Question: I have a flowlayout as follows:

I need to center all the controls on the form (In other words, let's say the form's width is 200. btnOpt1 to btnOpt4 should have their 'Left' starting at 100 minus half of the button width, )
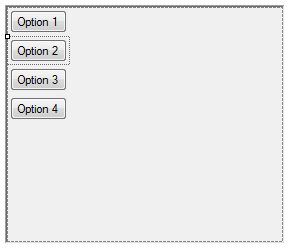
Answer: You can do it two ways but with some limitation of each one.
1. Using Anchor property
2. Using the layout control with help of Docking and Anchor properties.
> Controls are anchored by default to the top left of the form which
means when the form size will be changed, their distance from the top
left side of the form will remain constant. If you change the control
anchor to bottom left, then the control will keep the same distance
from the bottom and left sides of the form when the form if resized.Turning off the anchor in a direction will keep the control centred in
that direction when resizing.
Example :
'''
public TestForm12()
{
InitializeComponent();
Button btn = new Button();
btn.Width = this.Width - 10;
btn.Height = 20;
btn.Left = (this.ClientSize.Width - btn.Width) / 2;
btn.Top = (this.ClientSize.Height - btn.Height) / 2;
btn.Text = "click me";
this.Controls.Add(btn);
btn.Anchor = AnchorStyles.None;
}
'''
1. Add TableLayout Control, Set it's Dock property to Fill.
2. Add 1 Row with Size Type style Percent 100%
3. Add 3 Columns Column1(Size Type - Percent(100%)), Column2(Size Type - Absolute(200px)), Column3(Size Type - Percent(100%)).
4. Now Add Panel Control to Column2 and Set it's Dock property to Fill
5. Add Buttons to this control and set their Size as you want and Set Their Anchor Property to AnchorStyles.Left | AnchorStyles.Right | AnchorStyles.Top
Example - Designer.cs code snippet of the form.
'''
private void InitializeComponent()
{
this.tableLayoutPanel1 = new System.Windows.Forms.TableLayoutPanel();
this.panel1 = new System.Windows.Forms.Panel();
this.button1 = new System.Windows.Forms.Button();
this.button2 = new System.Windows.Forms.Button();
this.tableLayoutPanel1.SuspendLayout();
this.panel1.SuspendLayout();
this.SuspendLayout();
//
// tableLayoutPanel1
//
this.tableLayoutPanel1.ColumnCount = 3;
this.tableLayoutPanel1.ColumnStyles.Add(new System.Windows.Forms.ColumnStyle(System.Windows.Forms.SizeType.Percent, 50F));
this.tableLayoutPanel1.ColumnStyles.Add(new System.Windows.Forms.ColumnStyle(System.Windows.Forms.SizeType.Absolute, 200F));
this.tableLayoutPanel1.ColumnStyles.Add(new System.Windows.Forms.ColumnStyle(System.Windows.Forms.SizeType.Percent, 50F));
this.tableLayoutPanel1.Controls.Add(this.panel1, 1, 0);
this.tableLayoutPanel1.Dock = System.Windows.Forms.DockStyle.Fill;
this.tableLayoutPanel1.Location = new System.Drawing.Point(0, 0);
this.tableLayoutPanel1.Name = "tableLayoutPanel1";
this.tableLayoutPanel1.RowCount = 1;
this.tableLayoutPanel1.RowStyles.Add(new System.Windows.Forms.RowStyle(System.Windows.Forms.SizeType.Percent, 100F));
this.tableLayoutPanel1.Size = new System.Drawing.Size(284, 262);
this.tableLayoutPanel1.TabIndex = 0;
//
// panel1
//
this.panel1.Controls.Add(this.button2);
this.panel1.Controls.Add(this.button1);
this.panel1.Dock = System.Windows.Forms.DockStyle.Fill;
this.panel1.Location = new System.Drawing.Point(45, 3);
this.panel1.Name = "panel1";
this.panel1.Size = new System.Drawing.Size(194, 256);
this.panel1.TabIndex = 0;
//
// button1
//
this.button1.Anchor = ((System.Windows.Forms.AnchorStyles)(((System.Windows.Forms.AnchorStyles.Top | System.Windows.Forms.AnchorStyles.Left)
| System.Windows.Forms.AnchorStyles.Right)));
this.button1.Location = new System.Drawing.Point(3, 9);
this.button1.Name = "button1";
this.button1.Size = new System.Drawing.Size(188, 23);
this.button1.TabIndex = 0;
this.button1.Text = "button1";
this.button1.UseVisualStyleBackColor = true;
//
// button2
//
this.button2.Anchor = ((System.Windows.Forms.AnchorStyles)(((System.Windows.Forms.AnchorStyles.Top | System.Windows.Forms.AnchorStyles.Left)
| System.Windows.Forms.AnchorStyles.Right)));
this.button2.Location = new System.Drawing.Point(3, 38);
this.button2.Name = "button2";
this.button2.Size = new System.Drawing.Size(188, 23);
this.button2.TabIndex = 0;
this.button2.Text = "button1";
this.button2.UseVisualStyleBackColor = true;
//
// TestForm11
//
this.AutoScaleDimensions = new System.Drawing.SizeF(6F, 13F);
this.AutoScaleMode = System.Windows.Forms.AutoScaleMode.Font;
this.ClientSize = new System.Drawing.Size(284, 262);
this.Controls.Add(this.tableLayoutPanel1);
this.Name = "TestForm11";
this.Text = "TestForm11";
this.tableLayoutPanel1.ResumeLayout(false);
this.panel1.ResumeLayout(false);
this.ResumeLayout(false);
}
#endregion
private System.Windows.Forms.TableLayoutPanel tableLayoutPanel1;
private System.Windows.Forms.Panel panel1;
private System.Windows.Forms.Button button2;
private System.Windows.Forms.Button button1;
'''
Hope this help..